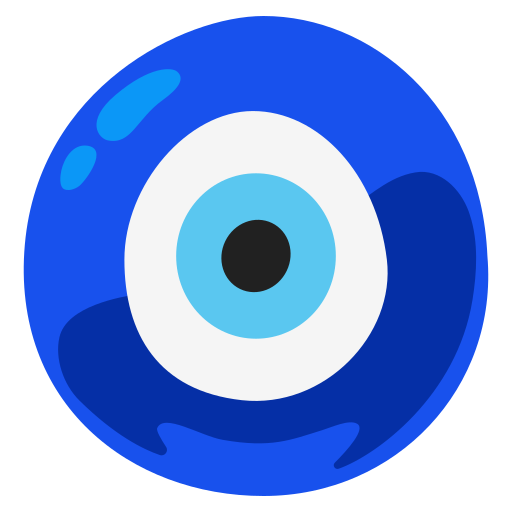
Emoji: 🧿